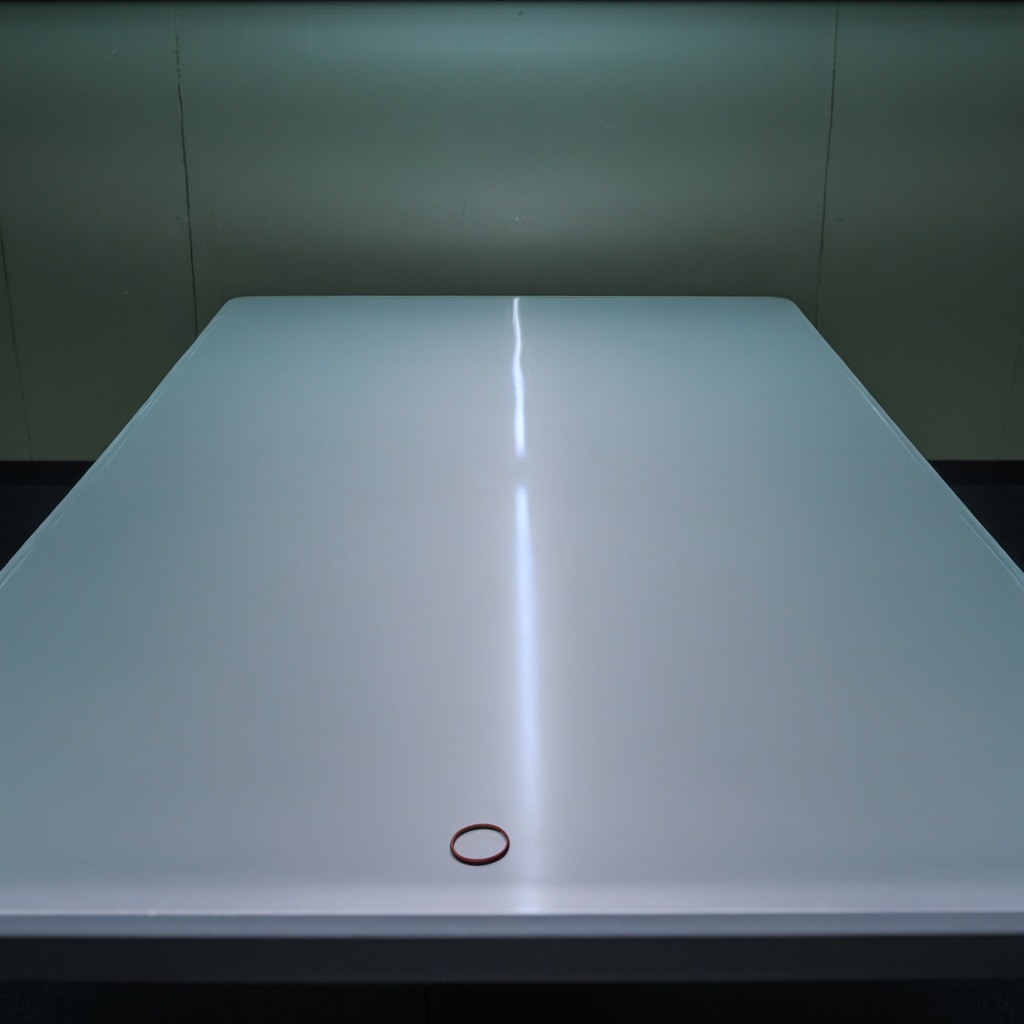
A rubber O-ring is lying on the table.